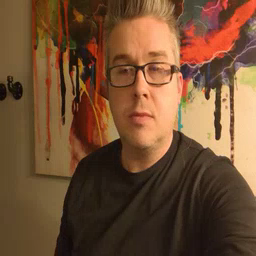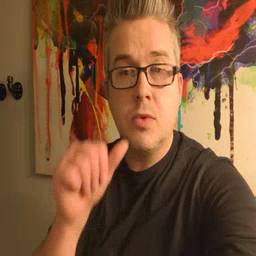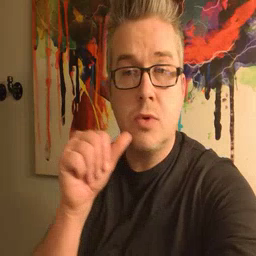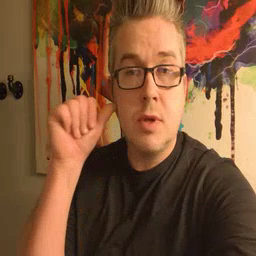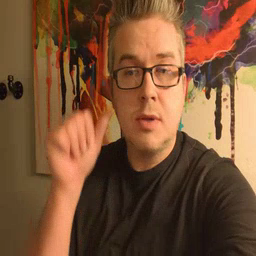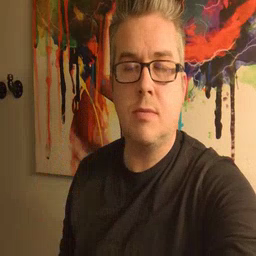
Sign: yesterday